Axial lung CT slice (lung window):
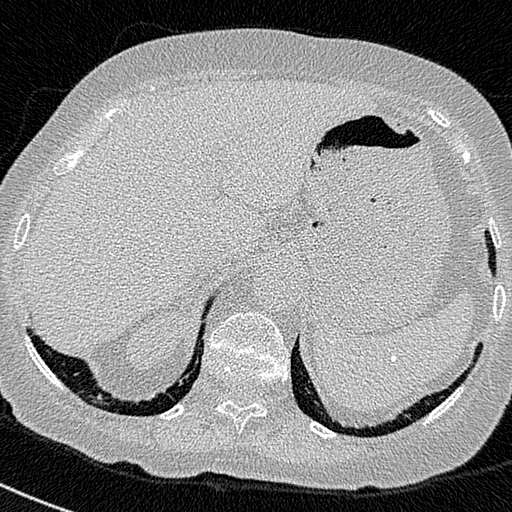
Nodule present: no